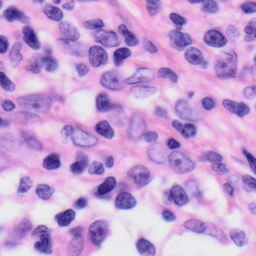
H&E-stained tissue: Skin